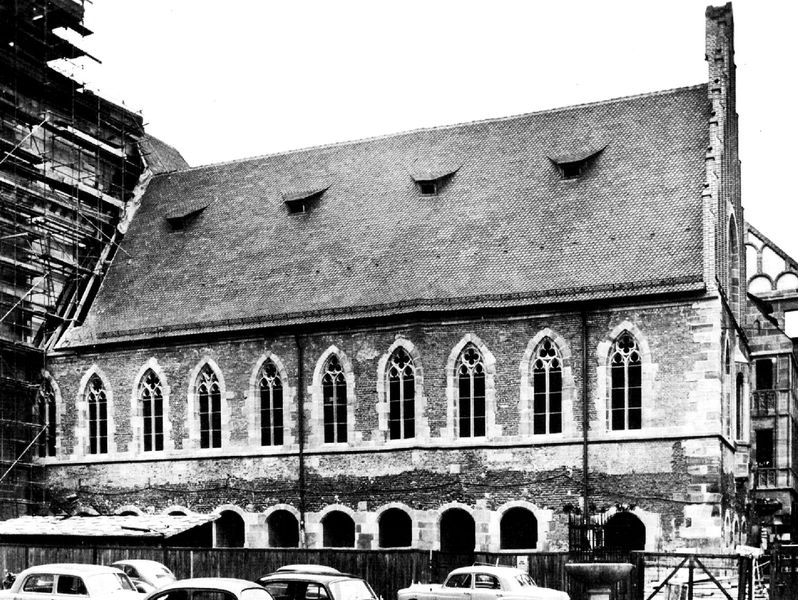
Titel: Altes Nürnberger Rathaus
Standort: Nürnberg (EU - D - B)
Schlagwörter: weiß, fenster, grau, schwarz, dach, haus, zaun, rahmen, kirche, auto, metall, foto, gerüst, gauben, aussenansicht, voluten, gotisch, spitzbogen, autos, bauzaun